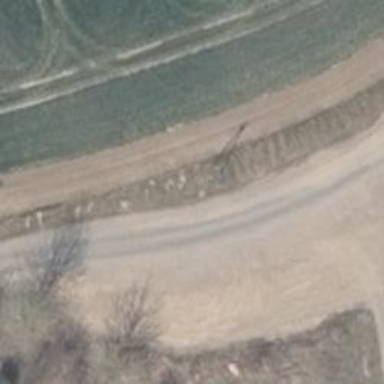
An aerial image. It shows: Unclassified road.